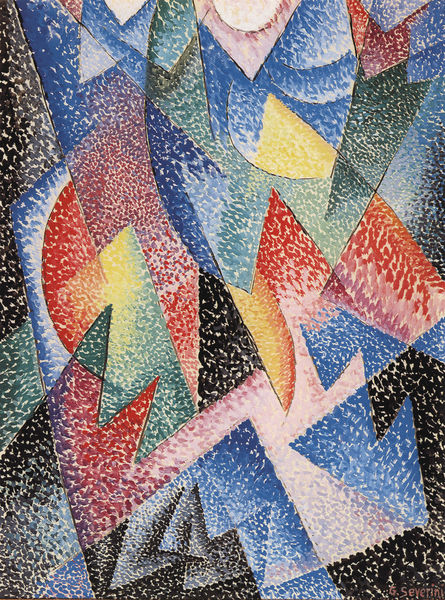
Titel: Danzatrice-mare
Künstler: Gino Severini
Standort: Roma
Institution: (Privatsammlung)
Schlagwörter: blau, weiß, aquarell, gelb, grün, kubismus, bunt, grau, schwarz, rot, expressionismus, kreis, pointilismus, russland, abstrakt, farben, flächen, modern, figuren, geometrisch, seurat, signac, fröhlich, dreiecke, klee, quadratisch, gouache, blaue reiter